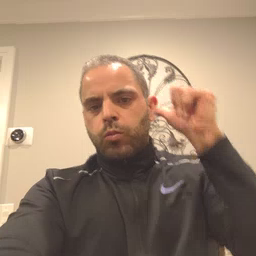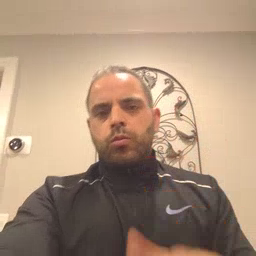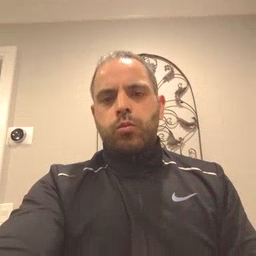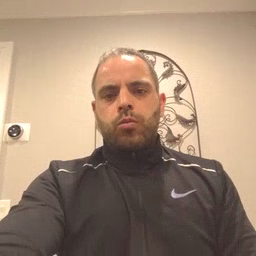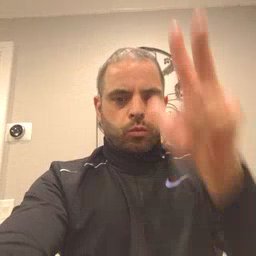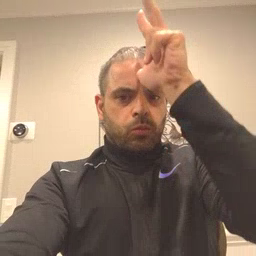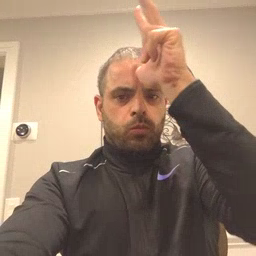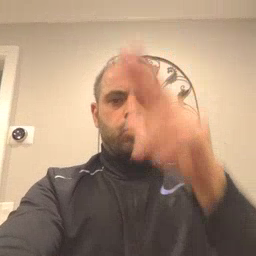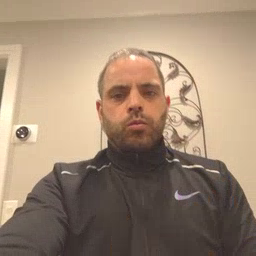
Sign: hen